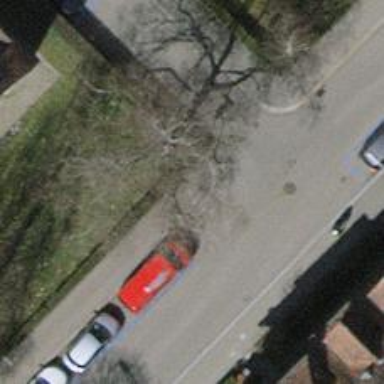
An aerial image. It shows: Kerb serving as barrier.